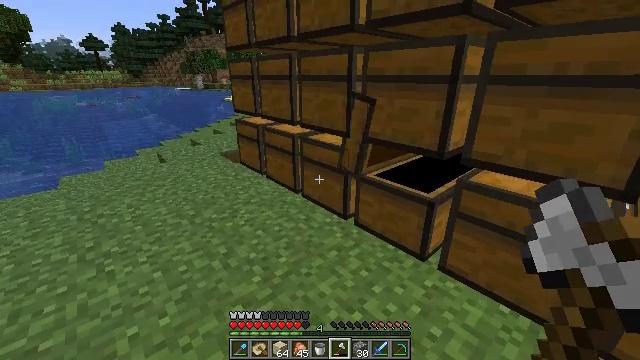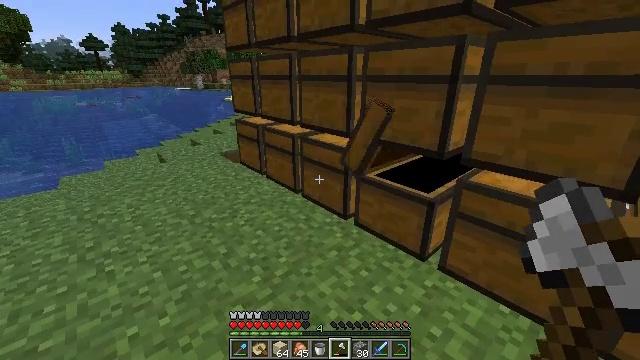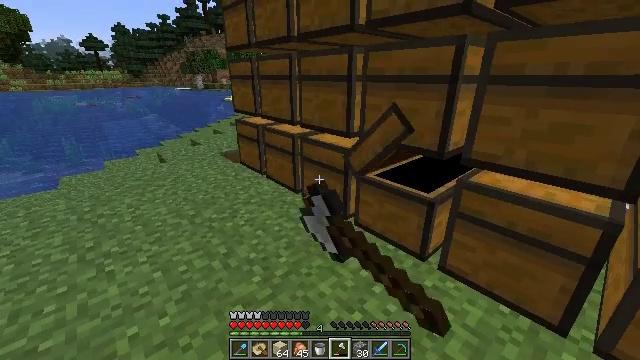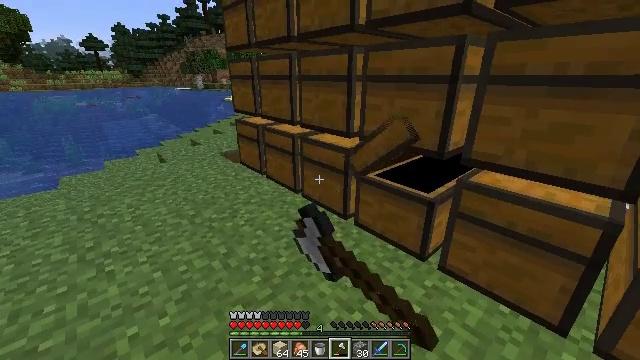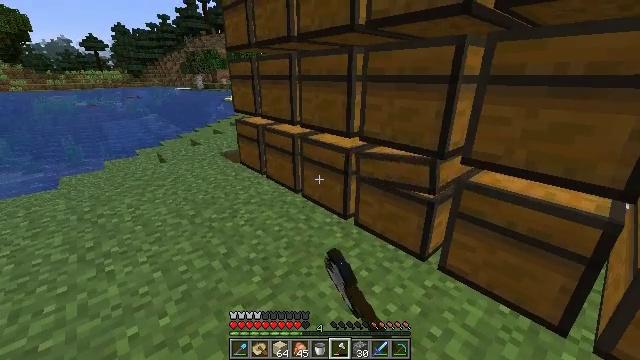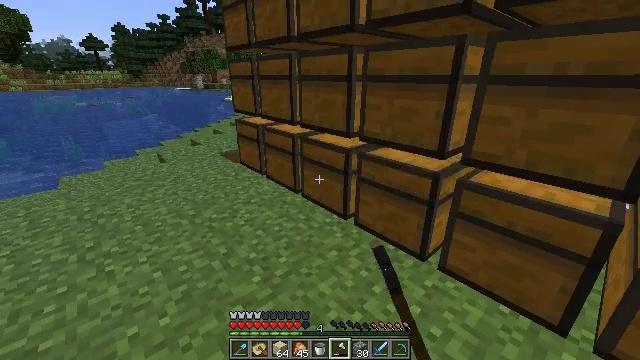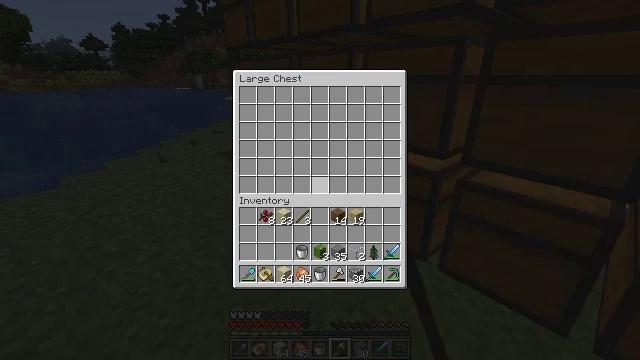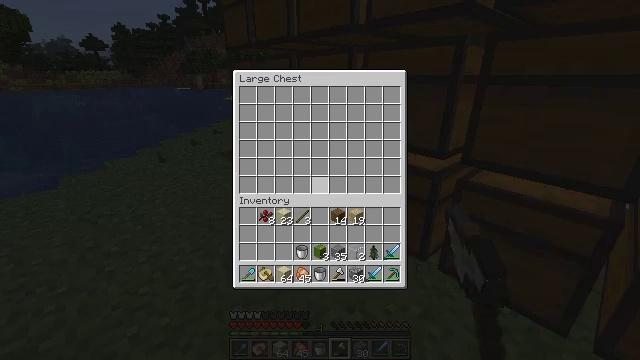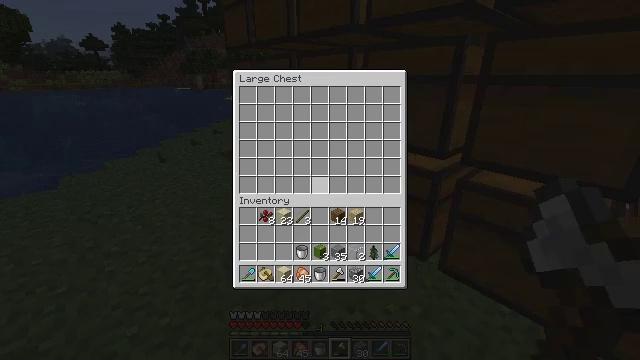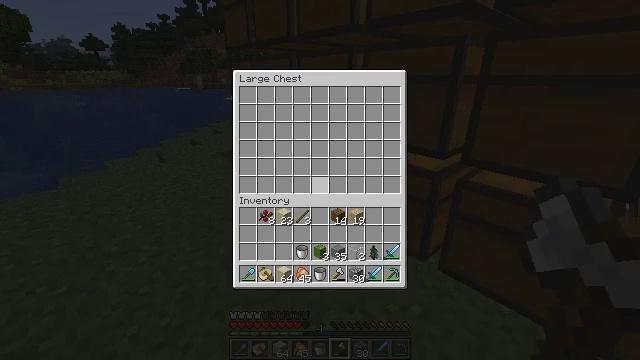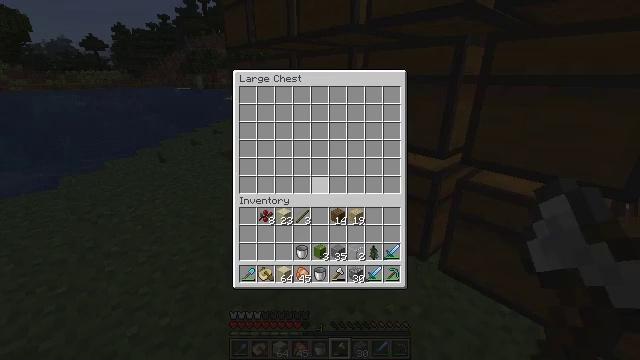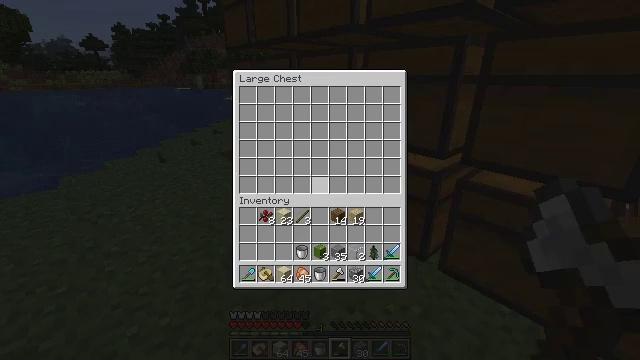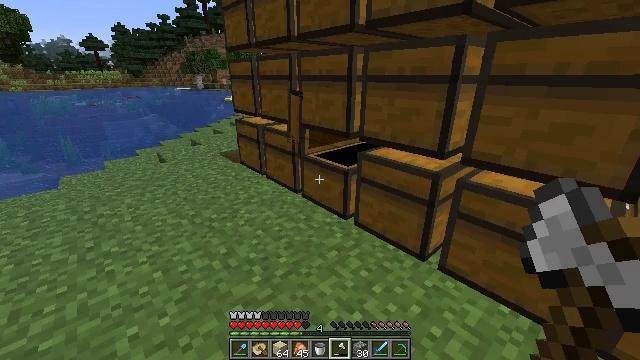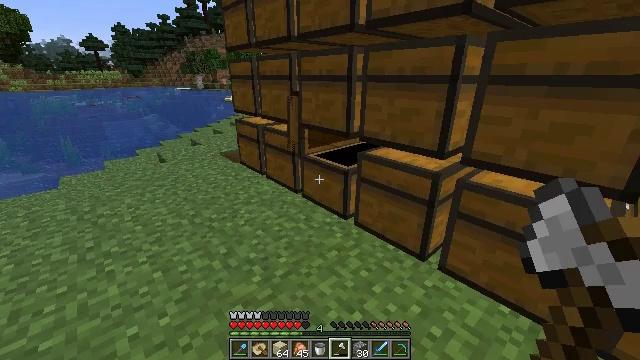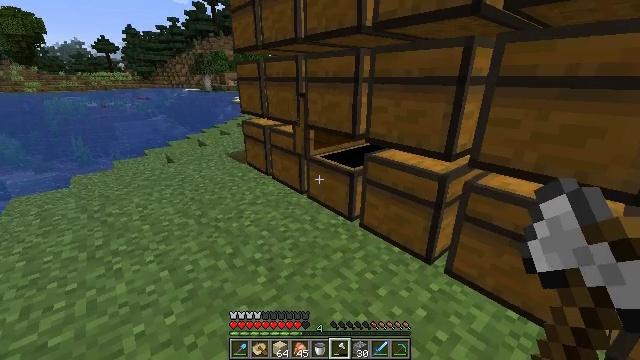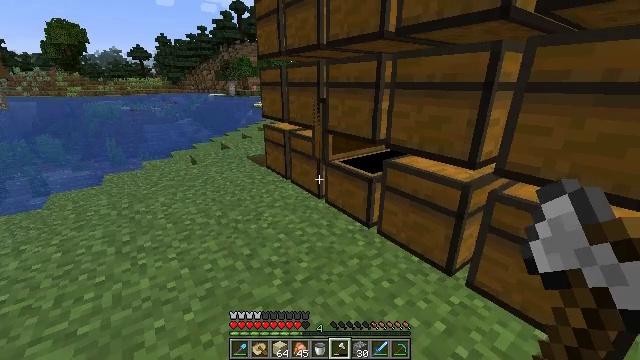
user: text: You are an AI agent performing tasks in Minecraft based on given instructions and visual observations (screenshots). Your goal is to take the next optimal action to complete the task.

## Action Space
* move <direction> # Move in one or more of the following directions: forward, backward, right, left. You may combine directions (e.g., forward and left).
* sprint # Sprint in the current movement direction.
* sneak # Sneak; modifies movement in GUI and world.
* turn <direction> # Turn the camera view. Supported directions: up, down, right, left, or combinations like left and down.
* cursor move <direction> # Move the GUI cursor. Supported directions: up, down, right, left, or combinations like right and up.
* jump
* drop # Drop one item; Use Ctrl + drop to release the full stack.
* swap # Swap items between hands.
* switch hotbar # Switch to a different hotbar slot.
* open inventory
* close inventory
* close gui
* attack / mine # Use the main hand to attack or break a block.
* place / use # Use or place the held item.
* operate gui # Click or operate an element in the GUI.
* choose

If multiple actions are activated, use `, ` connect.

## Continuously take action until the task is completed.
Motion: motion action
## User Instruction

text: Open the crafting table and craft a spruce sign.
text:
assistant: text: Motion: use / place
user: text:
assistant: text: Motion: use / place
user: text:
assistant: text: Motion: use / place
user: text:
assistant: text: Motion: no_op
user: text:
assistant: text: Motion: no_op
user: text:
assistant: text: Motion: open gui
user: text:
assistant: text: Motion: no_op
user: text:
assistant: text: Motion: no_op
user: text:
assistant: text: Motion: no_op
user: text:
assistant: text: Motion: no_op
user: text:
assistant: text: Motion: no_op
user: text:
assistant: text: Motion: no_op
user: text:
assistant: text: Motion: close gui
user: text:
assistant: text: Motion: turn left
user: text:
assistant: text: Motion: turn left and up
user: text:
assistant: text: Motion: turn left and up
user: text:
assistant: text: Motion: no_op
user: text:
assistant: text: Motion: no_op
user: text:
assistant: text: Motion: no_op
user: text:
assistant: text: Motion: no_op
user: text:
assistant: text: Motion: no_op
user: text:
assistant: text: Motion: no_op
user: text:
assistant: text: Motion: use / place
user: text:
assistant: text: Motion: use / place
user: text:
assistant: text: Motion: use / place
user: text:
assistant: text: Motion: no_op
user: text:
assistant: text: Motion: no_op
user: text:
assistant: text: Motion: open gui
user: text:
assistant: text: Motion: no_op
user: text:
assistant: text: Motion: no_op